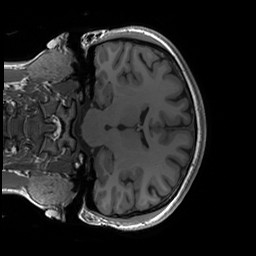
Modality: T1w
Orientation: coronal
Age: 25
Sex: female